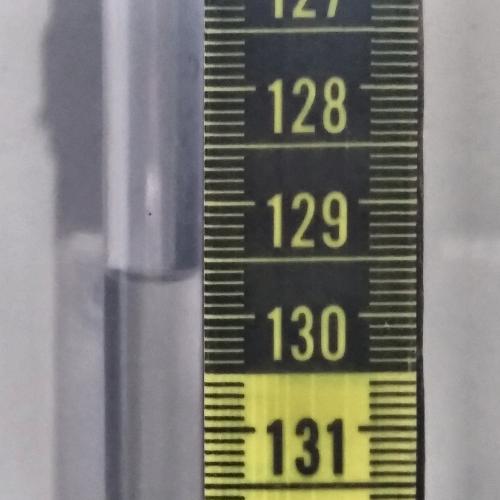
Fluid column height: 129.7 cm